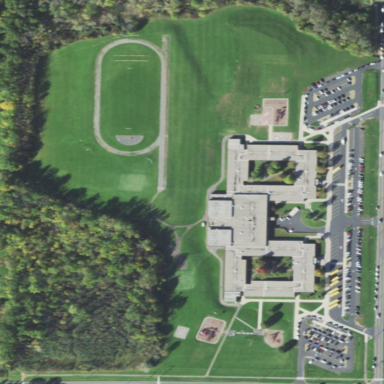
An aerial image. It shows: School.